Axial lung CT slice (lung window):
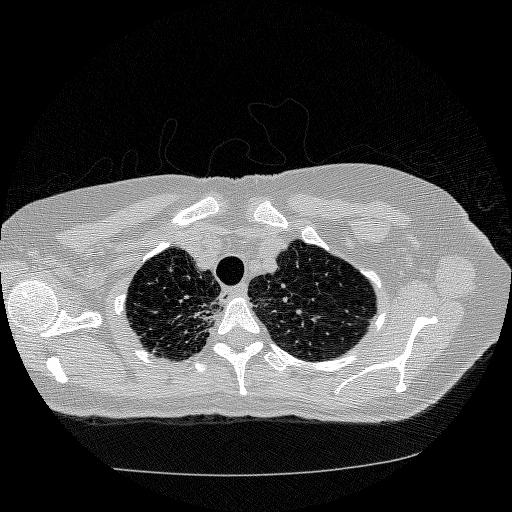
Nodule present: no